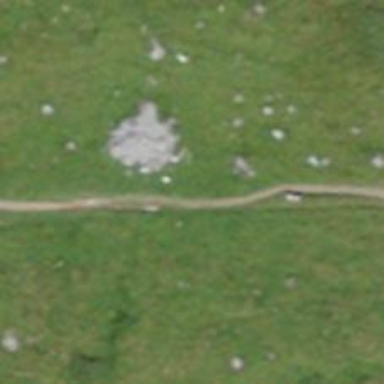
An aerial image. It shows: Gravel path with excellent visibility for trails.